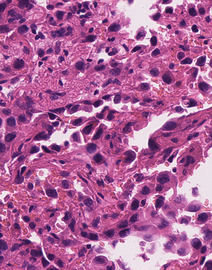
Tumor epithelial tissue: yes
Tumor-associated stroma tissue: yes
Normal tissue: no